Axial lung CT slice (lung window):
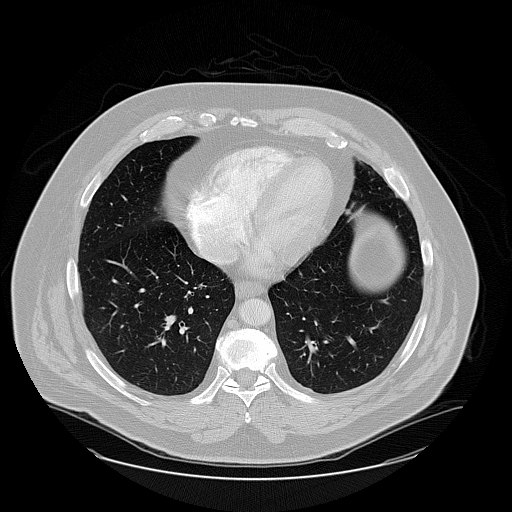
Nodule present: no